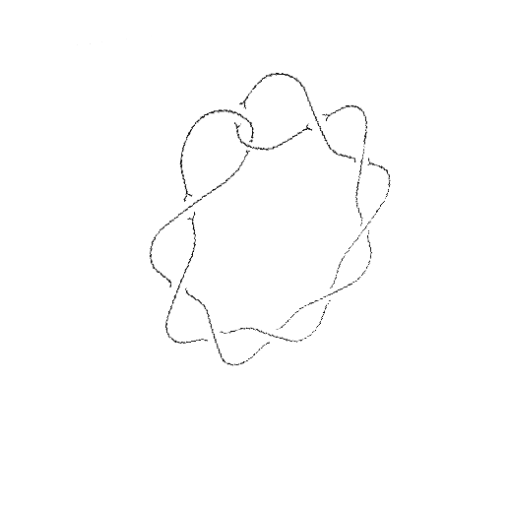
Crossing number: 10